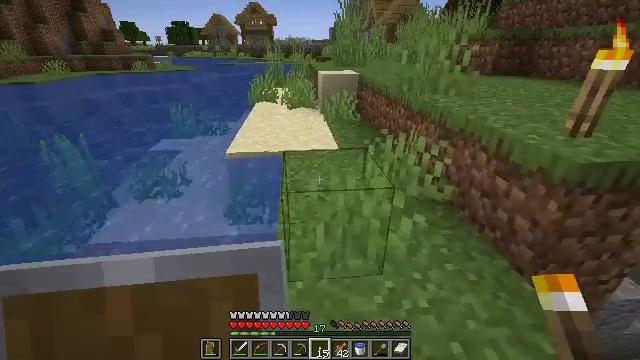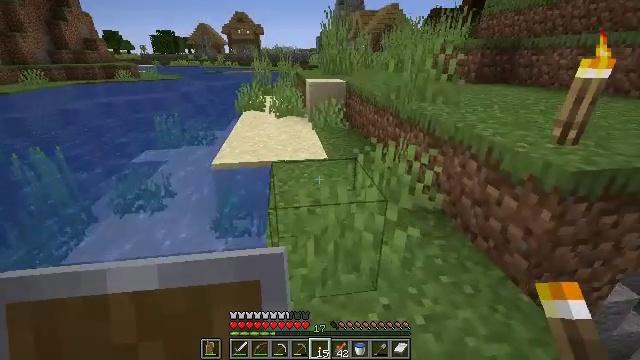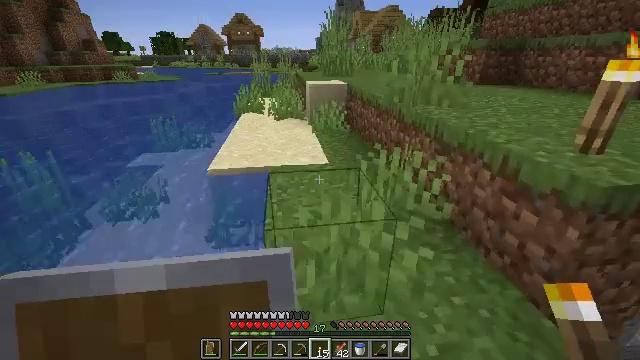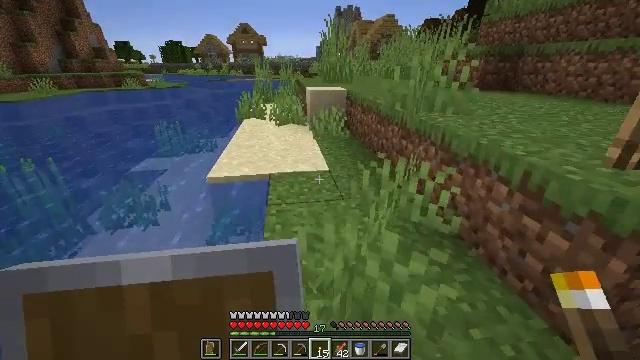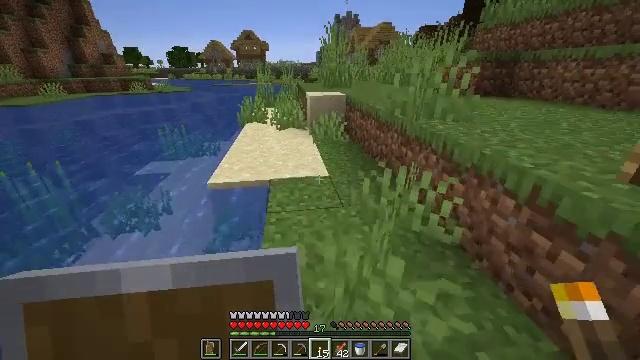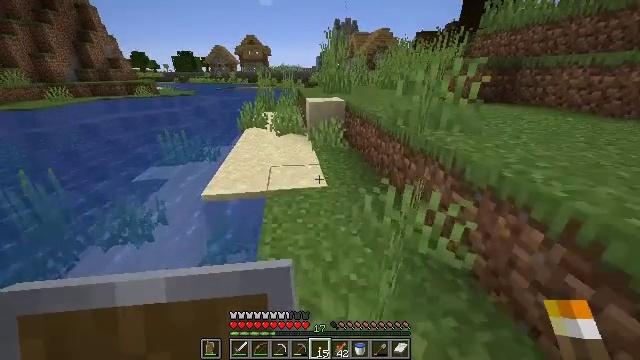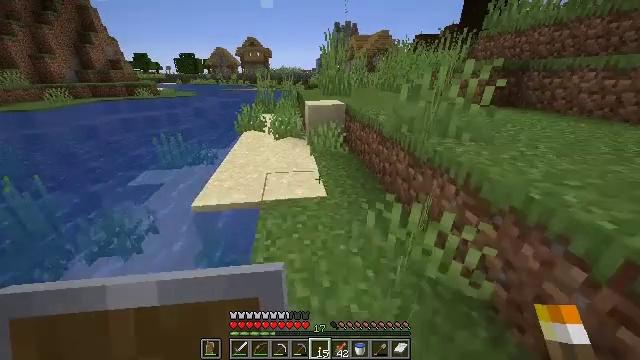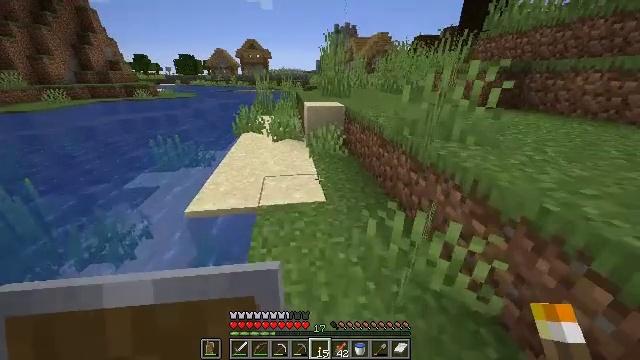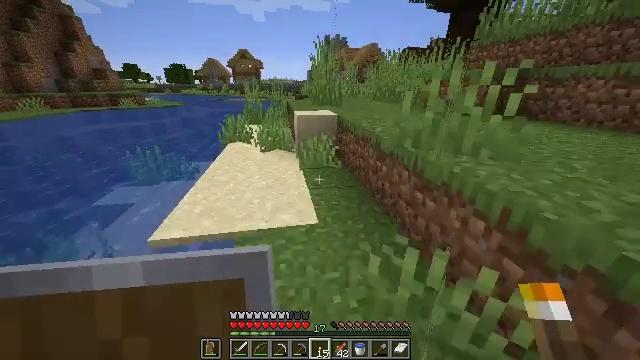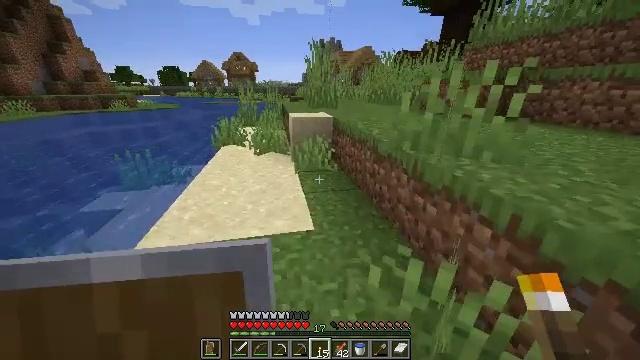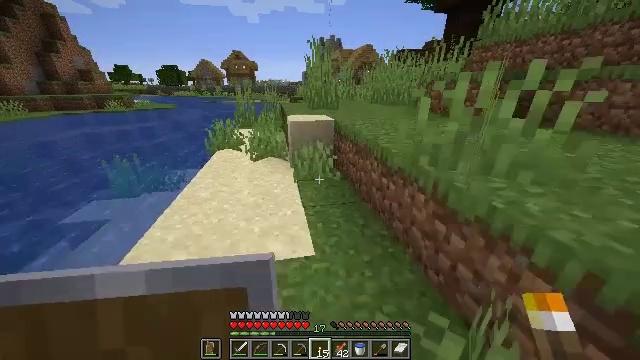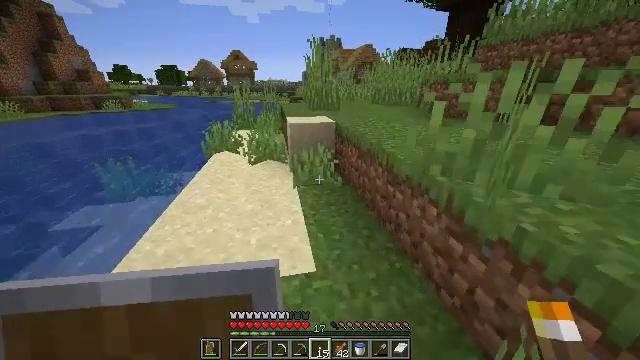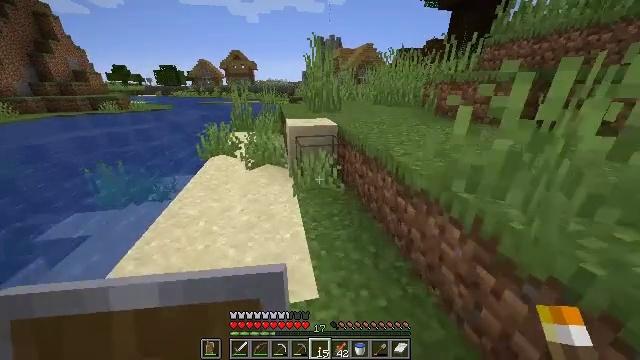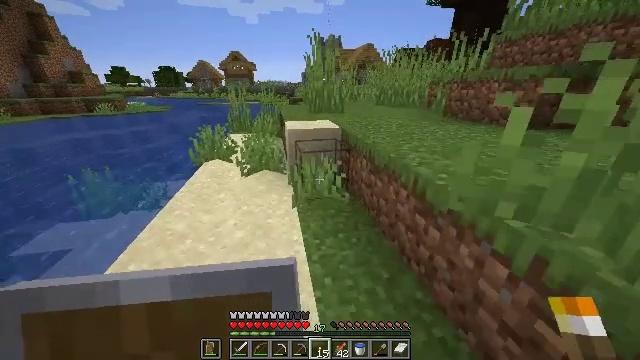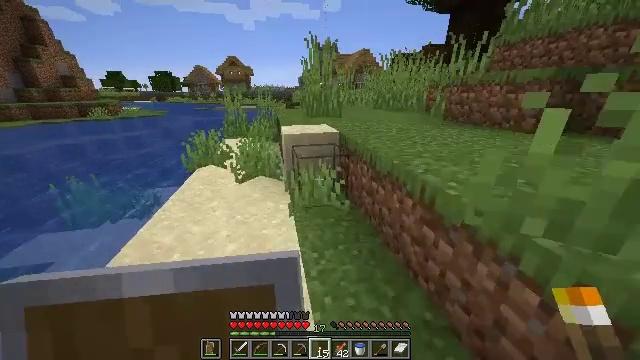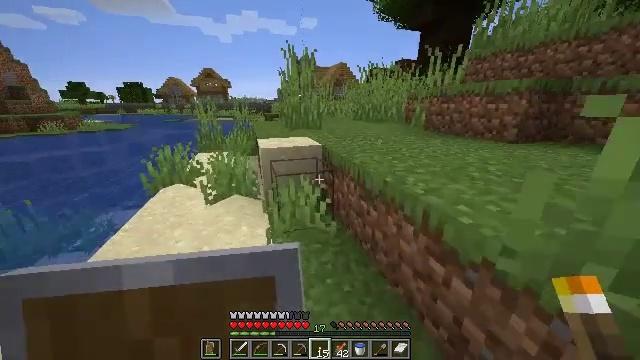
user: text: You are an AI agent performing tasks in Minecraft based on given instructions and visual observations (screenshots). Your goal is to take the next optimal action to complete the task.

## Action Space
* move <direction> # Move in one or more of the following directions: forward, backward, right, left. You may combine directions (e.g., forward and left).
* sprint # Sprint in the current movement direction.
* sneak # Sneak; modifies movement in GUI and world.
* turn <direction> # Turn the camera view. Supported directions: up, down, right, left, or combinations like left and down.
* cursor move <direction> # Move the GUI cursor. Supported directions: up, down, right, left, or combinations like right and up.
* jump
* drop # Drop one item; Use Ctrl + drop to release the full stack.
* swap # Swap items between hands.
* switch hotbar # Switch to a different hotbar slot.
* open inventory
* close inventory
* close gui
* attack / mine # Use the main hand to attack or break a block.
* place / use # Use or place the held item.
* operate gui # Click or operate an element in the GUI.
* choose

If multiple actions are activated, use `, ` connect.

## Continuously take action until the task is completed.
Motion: motion action
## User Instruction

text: Fill the crafting grid with redstone dust to get a redstone block.
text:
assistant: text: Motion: move forward, turn right and up
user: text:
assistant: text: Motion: move forward, sprint
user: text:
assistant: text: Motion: move forward, sprint
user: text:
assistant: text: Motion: move forward, sprint
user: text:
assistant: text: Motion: move forward
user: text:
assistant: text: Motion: move forward
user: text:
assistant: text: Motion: move forward
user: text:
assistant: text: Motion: move forward, turn right and up
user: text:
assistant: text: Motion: move forward, turn right
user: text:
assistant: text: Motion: move forward
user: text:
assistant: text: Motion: move forward
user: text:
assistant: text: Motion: move forward
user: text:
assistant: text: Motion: move forward
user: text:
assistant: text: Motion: move forward
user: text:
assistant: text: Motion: move forward, turn right and up
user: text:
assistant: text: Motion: move forward, turn right and up
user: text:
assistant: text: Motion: move forward
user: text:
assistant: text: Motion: move forward, jump
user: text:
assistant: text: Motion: move forward, jump
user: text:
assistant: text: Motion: move forward, jump
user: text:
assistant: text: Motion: move forward
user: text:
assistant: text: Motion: move forward
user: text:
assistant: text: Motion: move forward
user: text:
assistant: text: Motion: move forward
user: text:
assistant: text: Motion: move forward
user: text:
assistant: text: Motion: move forward
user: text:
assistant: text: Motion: move forward
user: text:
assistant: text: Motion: move forward, sprint
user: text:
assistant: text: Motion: move forward, sprint
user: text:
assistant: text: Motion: move forward, sprint